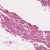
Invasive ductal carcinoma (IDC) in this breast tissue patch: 0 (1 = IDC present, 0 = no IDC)